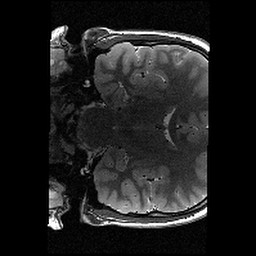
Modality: T2w
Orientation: coronal
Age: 11
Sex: male
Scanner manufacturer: siemens
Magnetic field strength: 3 T
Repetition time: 9.23 s
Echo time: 0.067 s